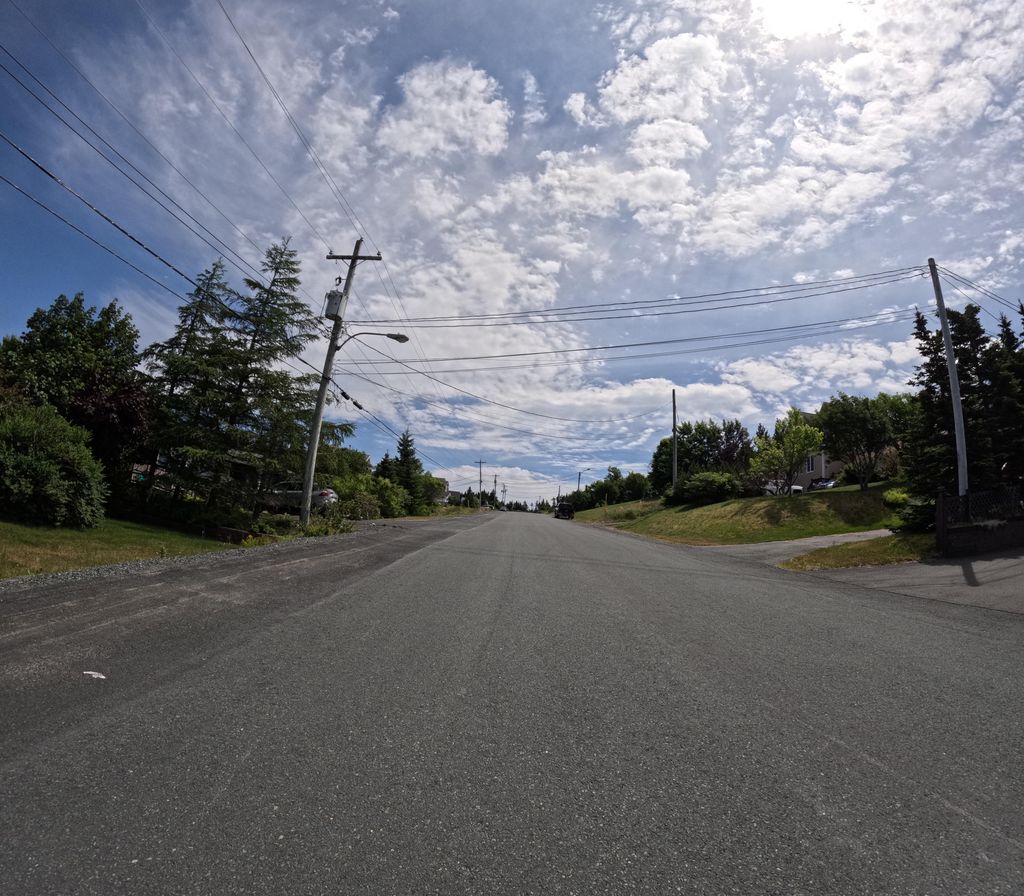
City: st_johns